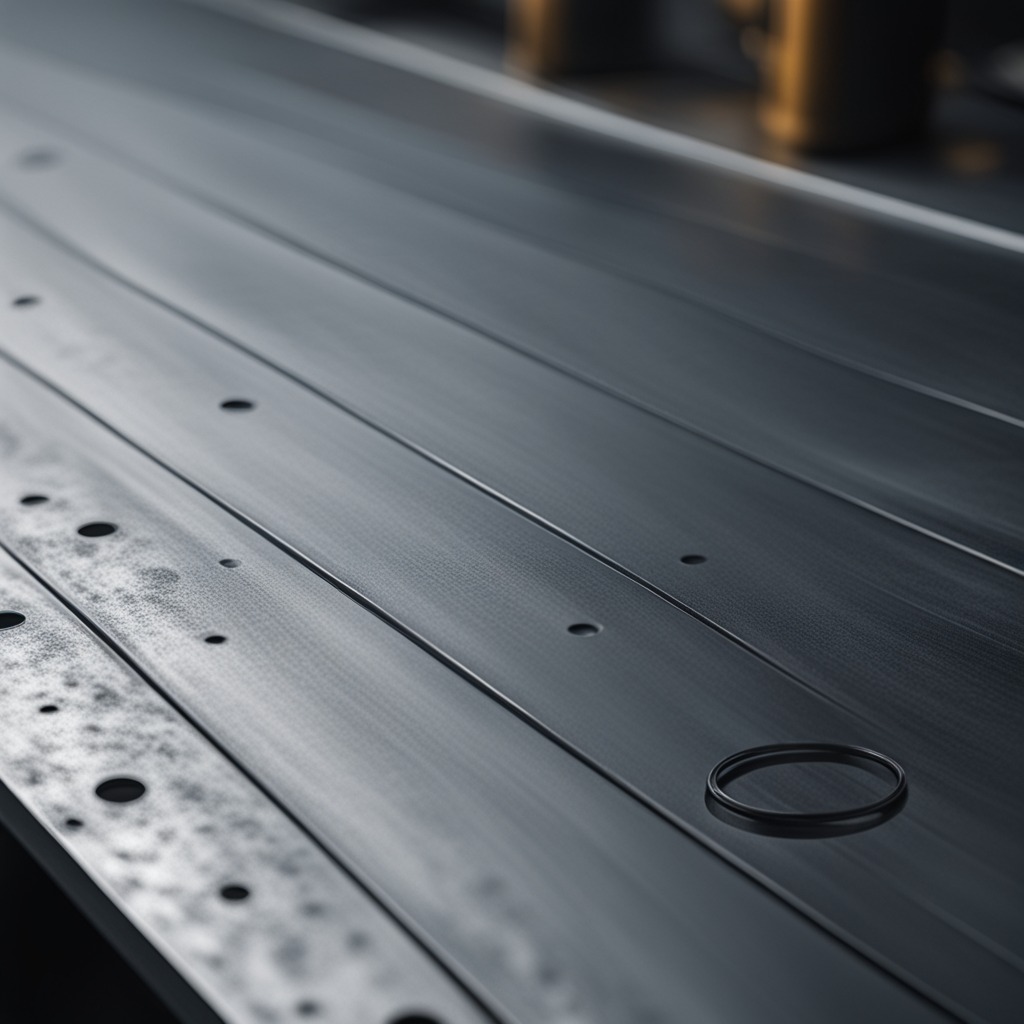
A rubber O-ring is lying on a cold steel table in a mining workshop gritty textures.